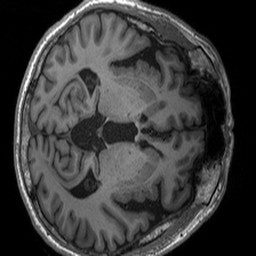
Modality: T1w
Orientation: axial
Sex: male
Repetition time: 1.95 s
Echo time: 0.026 s